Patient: sex M, age 76
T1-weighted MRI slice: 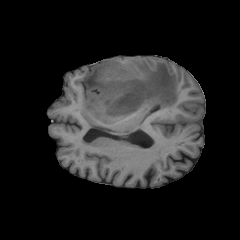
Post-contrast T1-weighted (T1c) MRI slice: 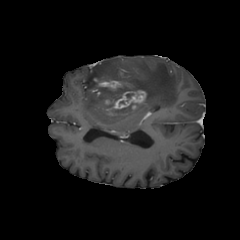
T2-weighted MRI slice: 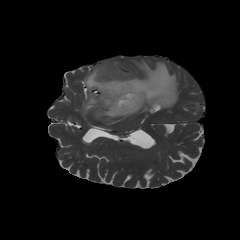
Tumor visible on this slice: yes
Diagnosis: Glioblastoma, IDH-wildtype
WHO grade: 4